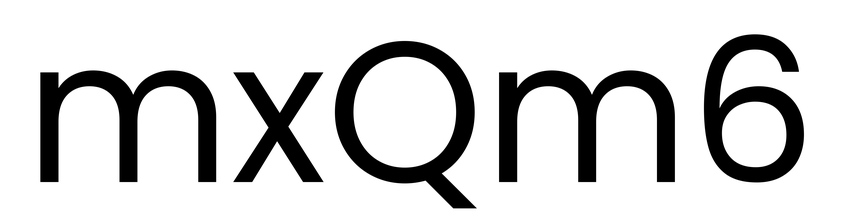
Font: Poppins-Regular